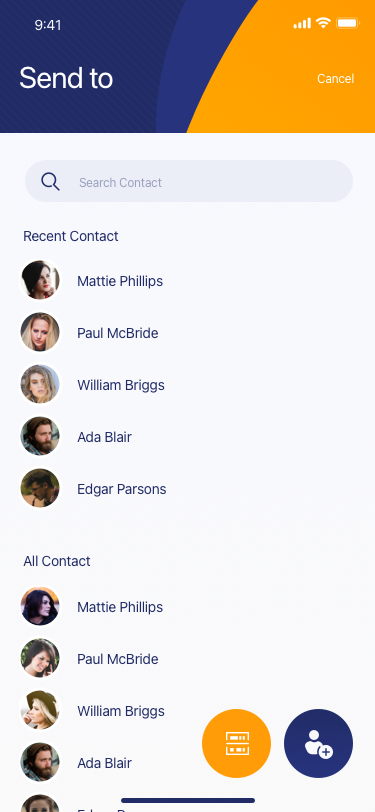
Text in this UI design:
Mattie Phillips
Paul McBride
William Briggs
Ada Blair
Edgar Parsons
Recent Contact
All Contact
Mattie Phillips
Paul McBride
William Briggs
Ada Blair
Edgar Parsons
Send to
Cancel
Search Contact